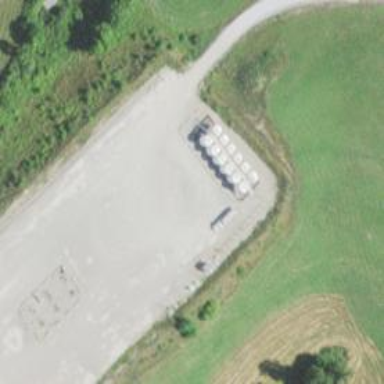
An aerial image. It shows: Storage tank that is man-made.